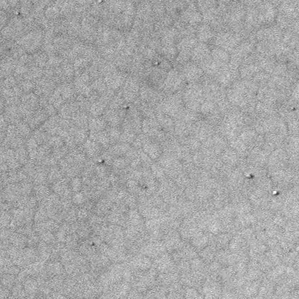
Label: frost